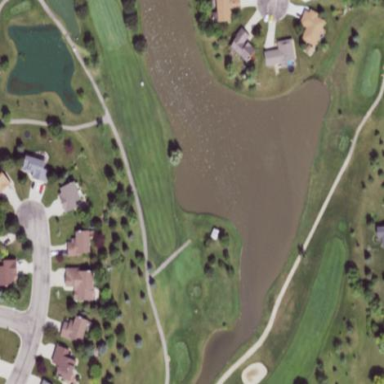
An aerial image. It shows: Water hazard in golf course. The hazard is natural water feature.